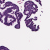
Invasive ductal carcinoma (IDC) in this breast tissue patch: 0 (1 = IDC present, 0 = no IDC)